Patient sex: M
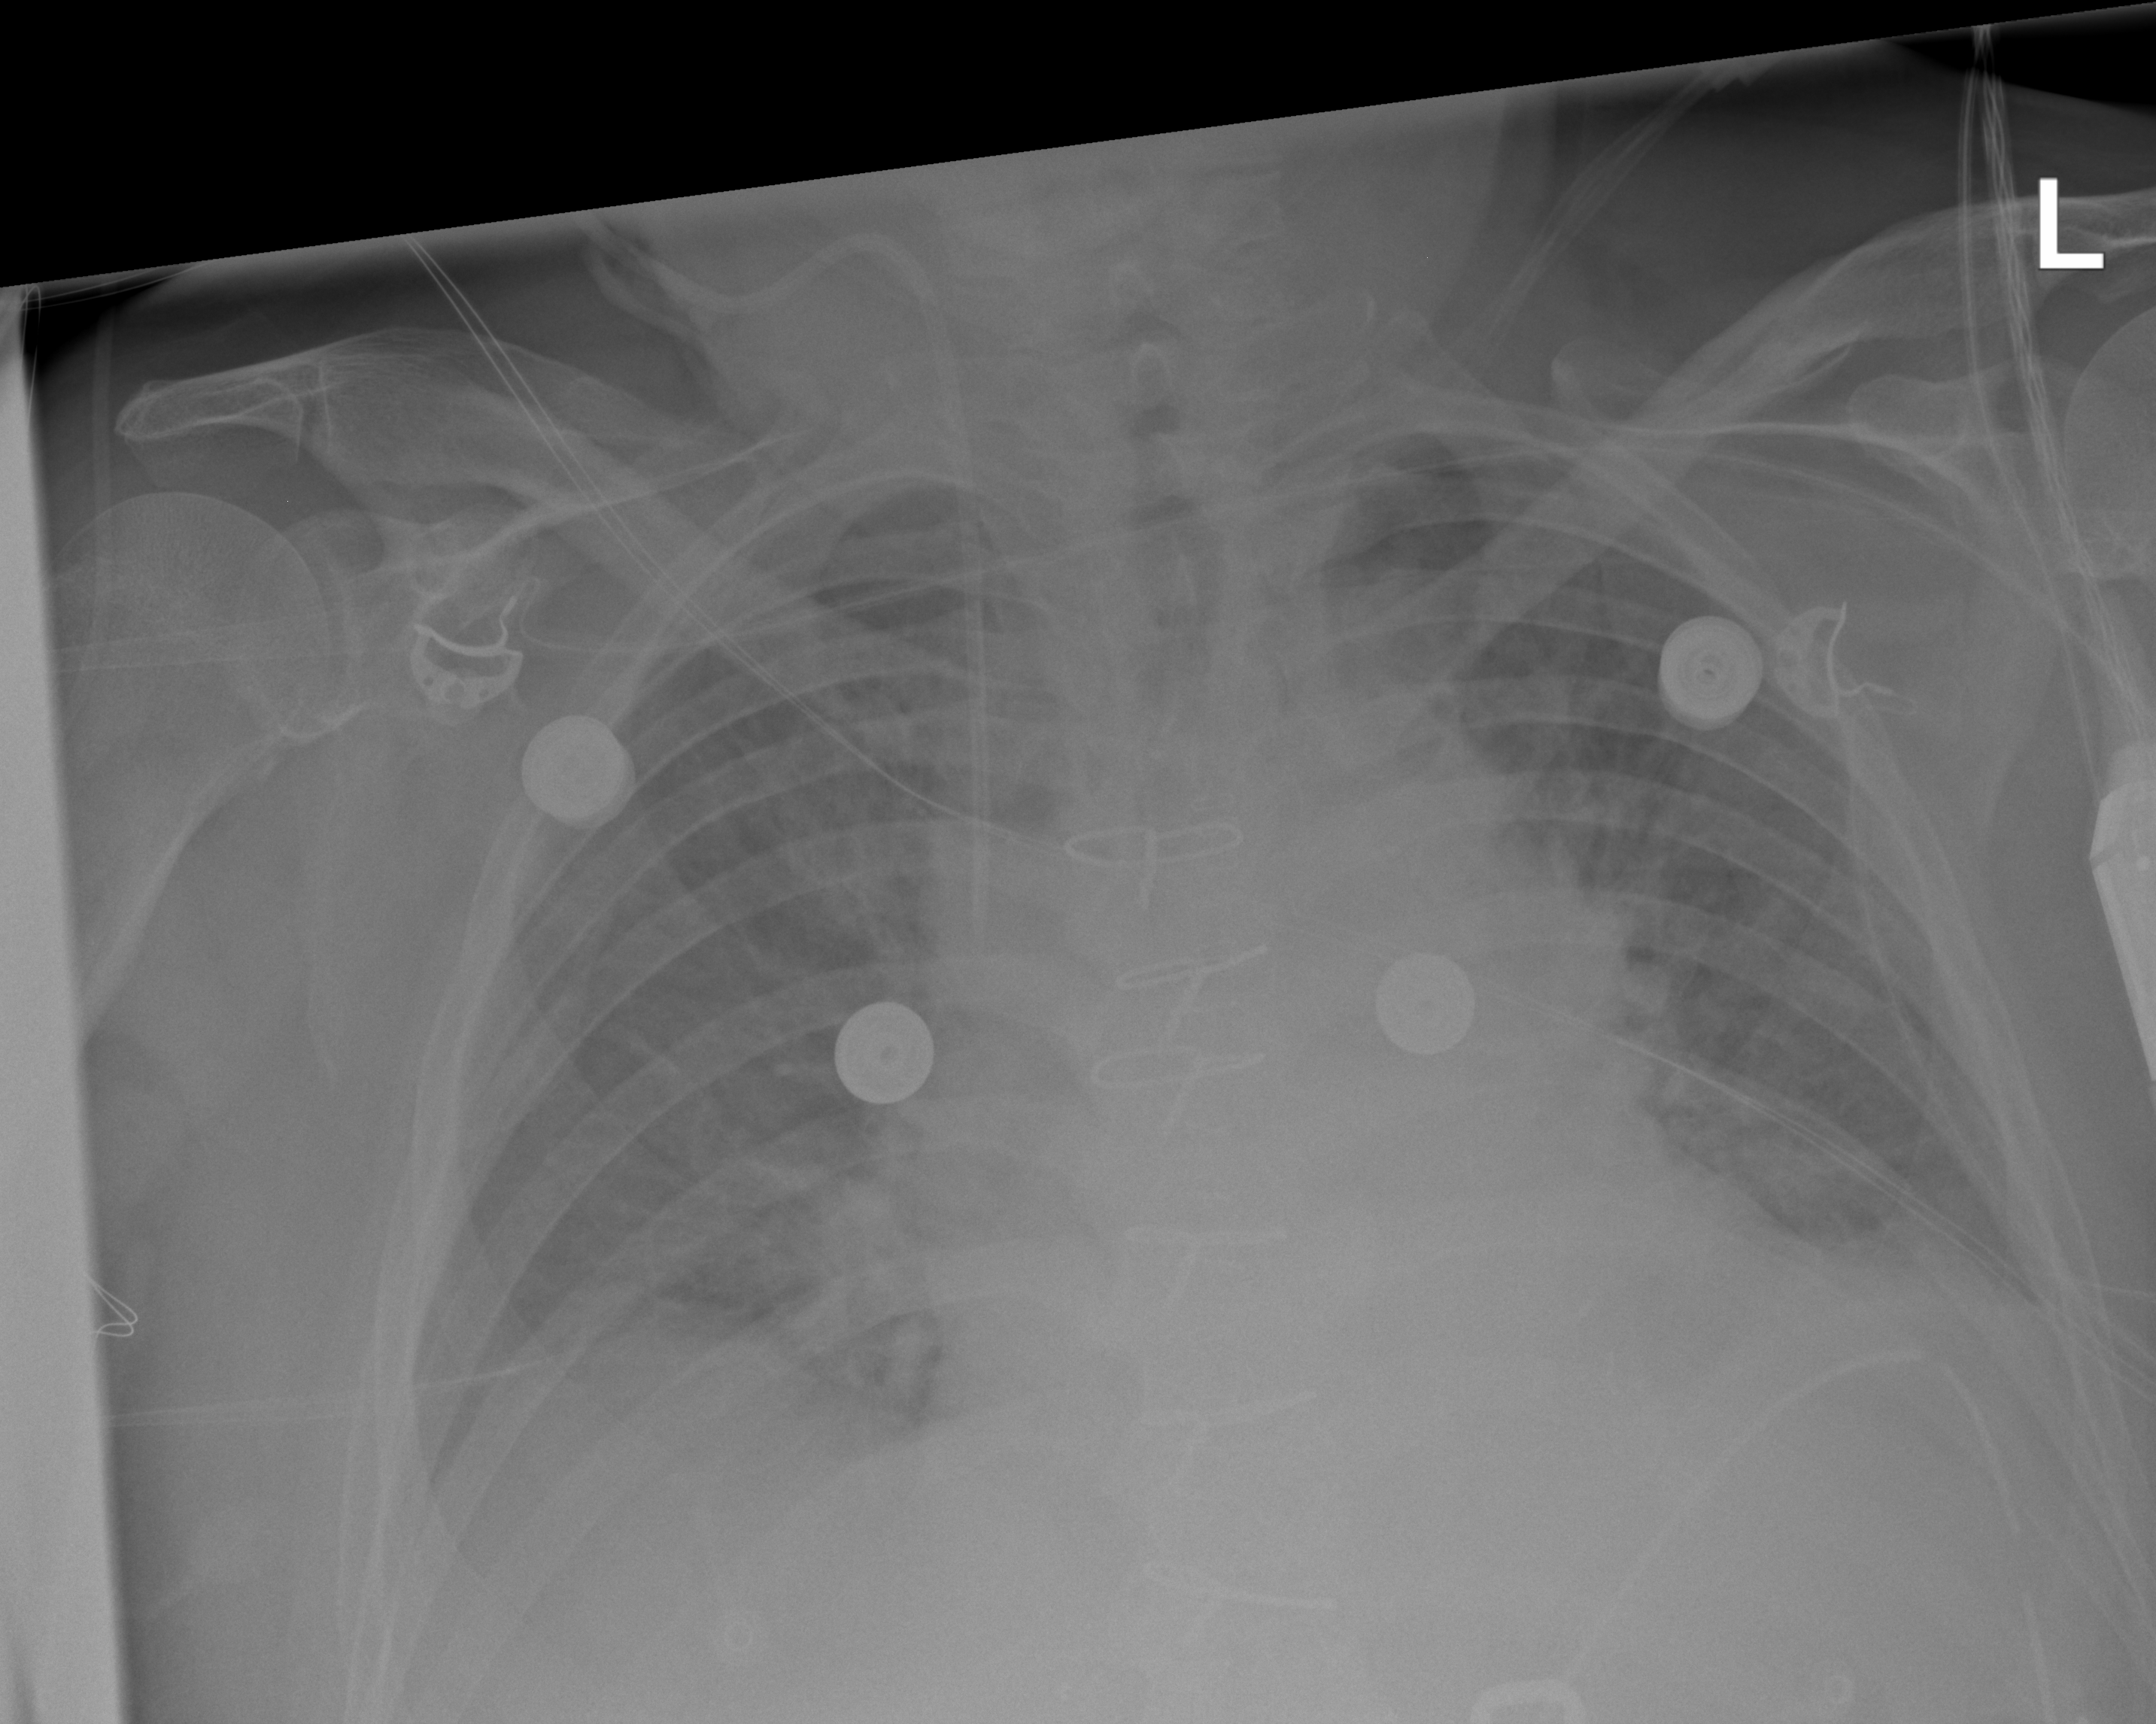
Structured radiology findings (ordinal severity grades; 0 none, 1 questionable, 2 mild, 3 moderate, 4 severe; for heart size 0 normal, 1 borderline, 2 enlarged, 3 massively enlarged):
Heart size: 2
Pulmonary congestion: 2
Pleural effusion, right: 0
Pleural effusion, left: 0
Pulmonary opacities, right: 0
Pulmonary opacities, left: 0
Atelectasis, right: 0
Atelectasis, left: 0